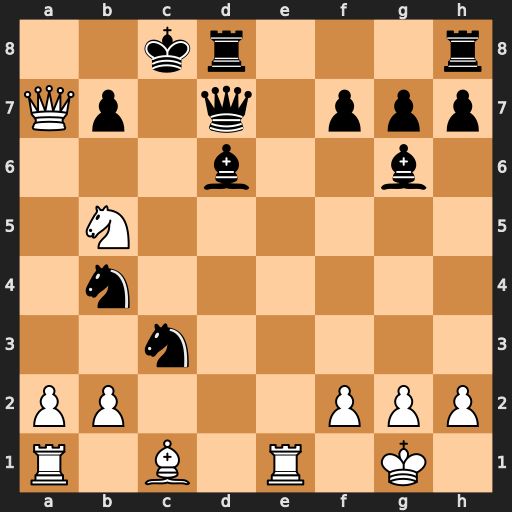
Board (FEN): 2kr3r/Qp1q1ppp/3b2b1/1N6/1n6/2n5/PP3PPP/R1B1R1K1
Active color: w
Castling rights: -
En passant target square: -
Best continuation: Qa8+ Bb8 Bf4